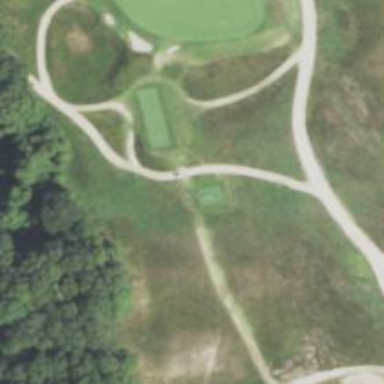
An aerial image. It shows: Path used for both walking and golf.